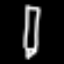
Label: pencil